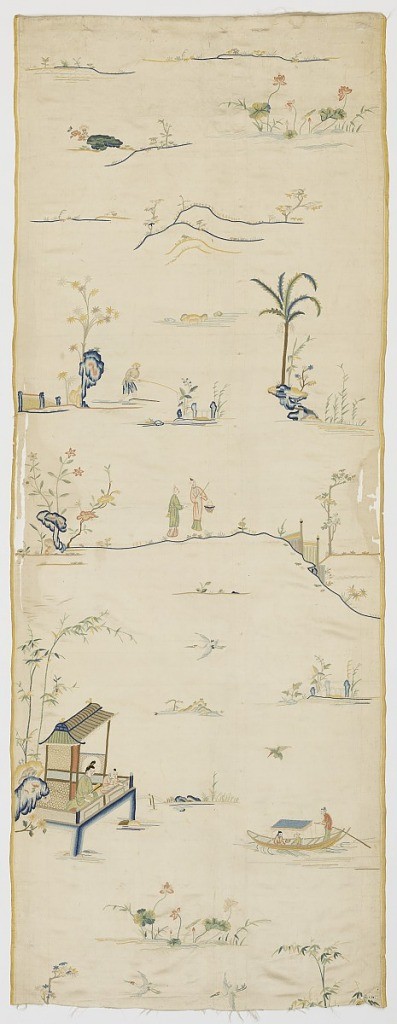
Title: Panel
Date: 18th century
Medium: silk Technique: embroidered on satin weave
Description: Vertical panel of white satin embroidered in multicolored silks in a design of landscape scenes. At bottom is lotus and bamboo. Above is a pagoda over the water where a woman and child sit watching a boat with two passengers and a boatman. Above this, are small group of trees, rocks, birds, etc. At center is a group of two women with basket and staff. Above them is a fisherman. At top, fragments of landscape with a portion of a tree with feathery foliage, clouds and a flying bird.